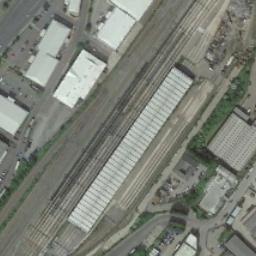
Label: railway_station